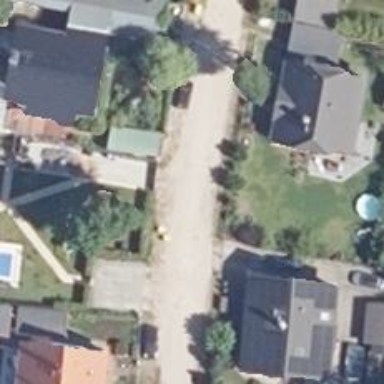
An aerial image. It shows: Residential road with compacted surface.